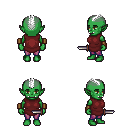
a pixel art fantasy rpg character, female body template, orc, green skin, maroon tunic, magenta pants, white short mohawk hairstyle, leather bracers, dagger, four views (front, back, left, right), 2x2 character sprite sheet, small pixel art, hard edges, no anti-aliasing